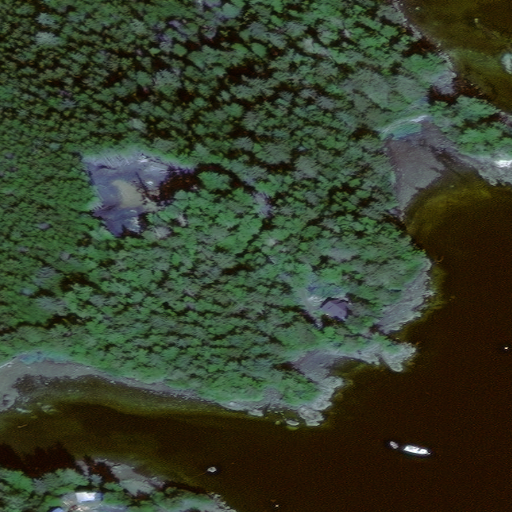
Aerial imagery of island in Alaska named Kasiana Islands containing only unknown